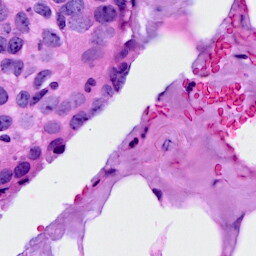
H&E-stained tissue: Breast